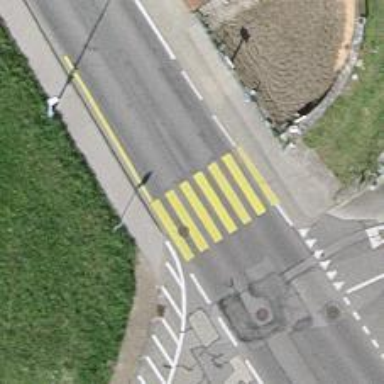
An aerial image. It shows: Zebra crossing on the road.